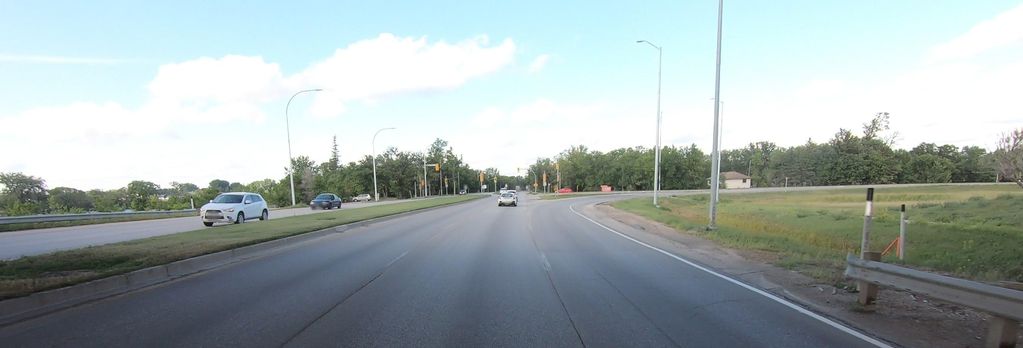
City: winnipeg